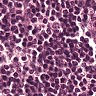
Metastatic tissue present: no